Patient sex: M
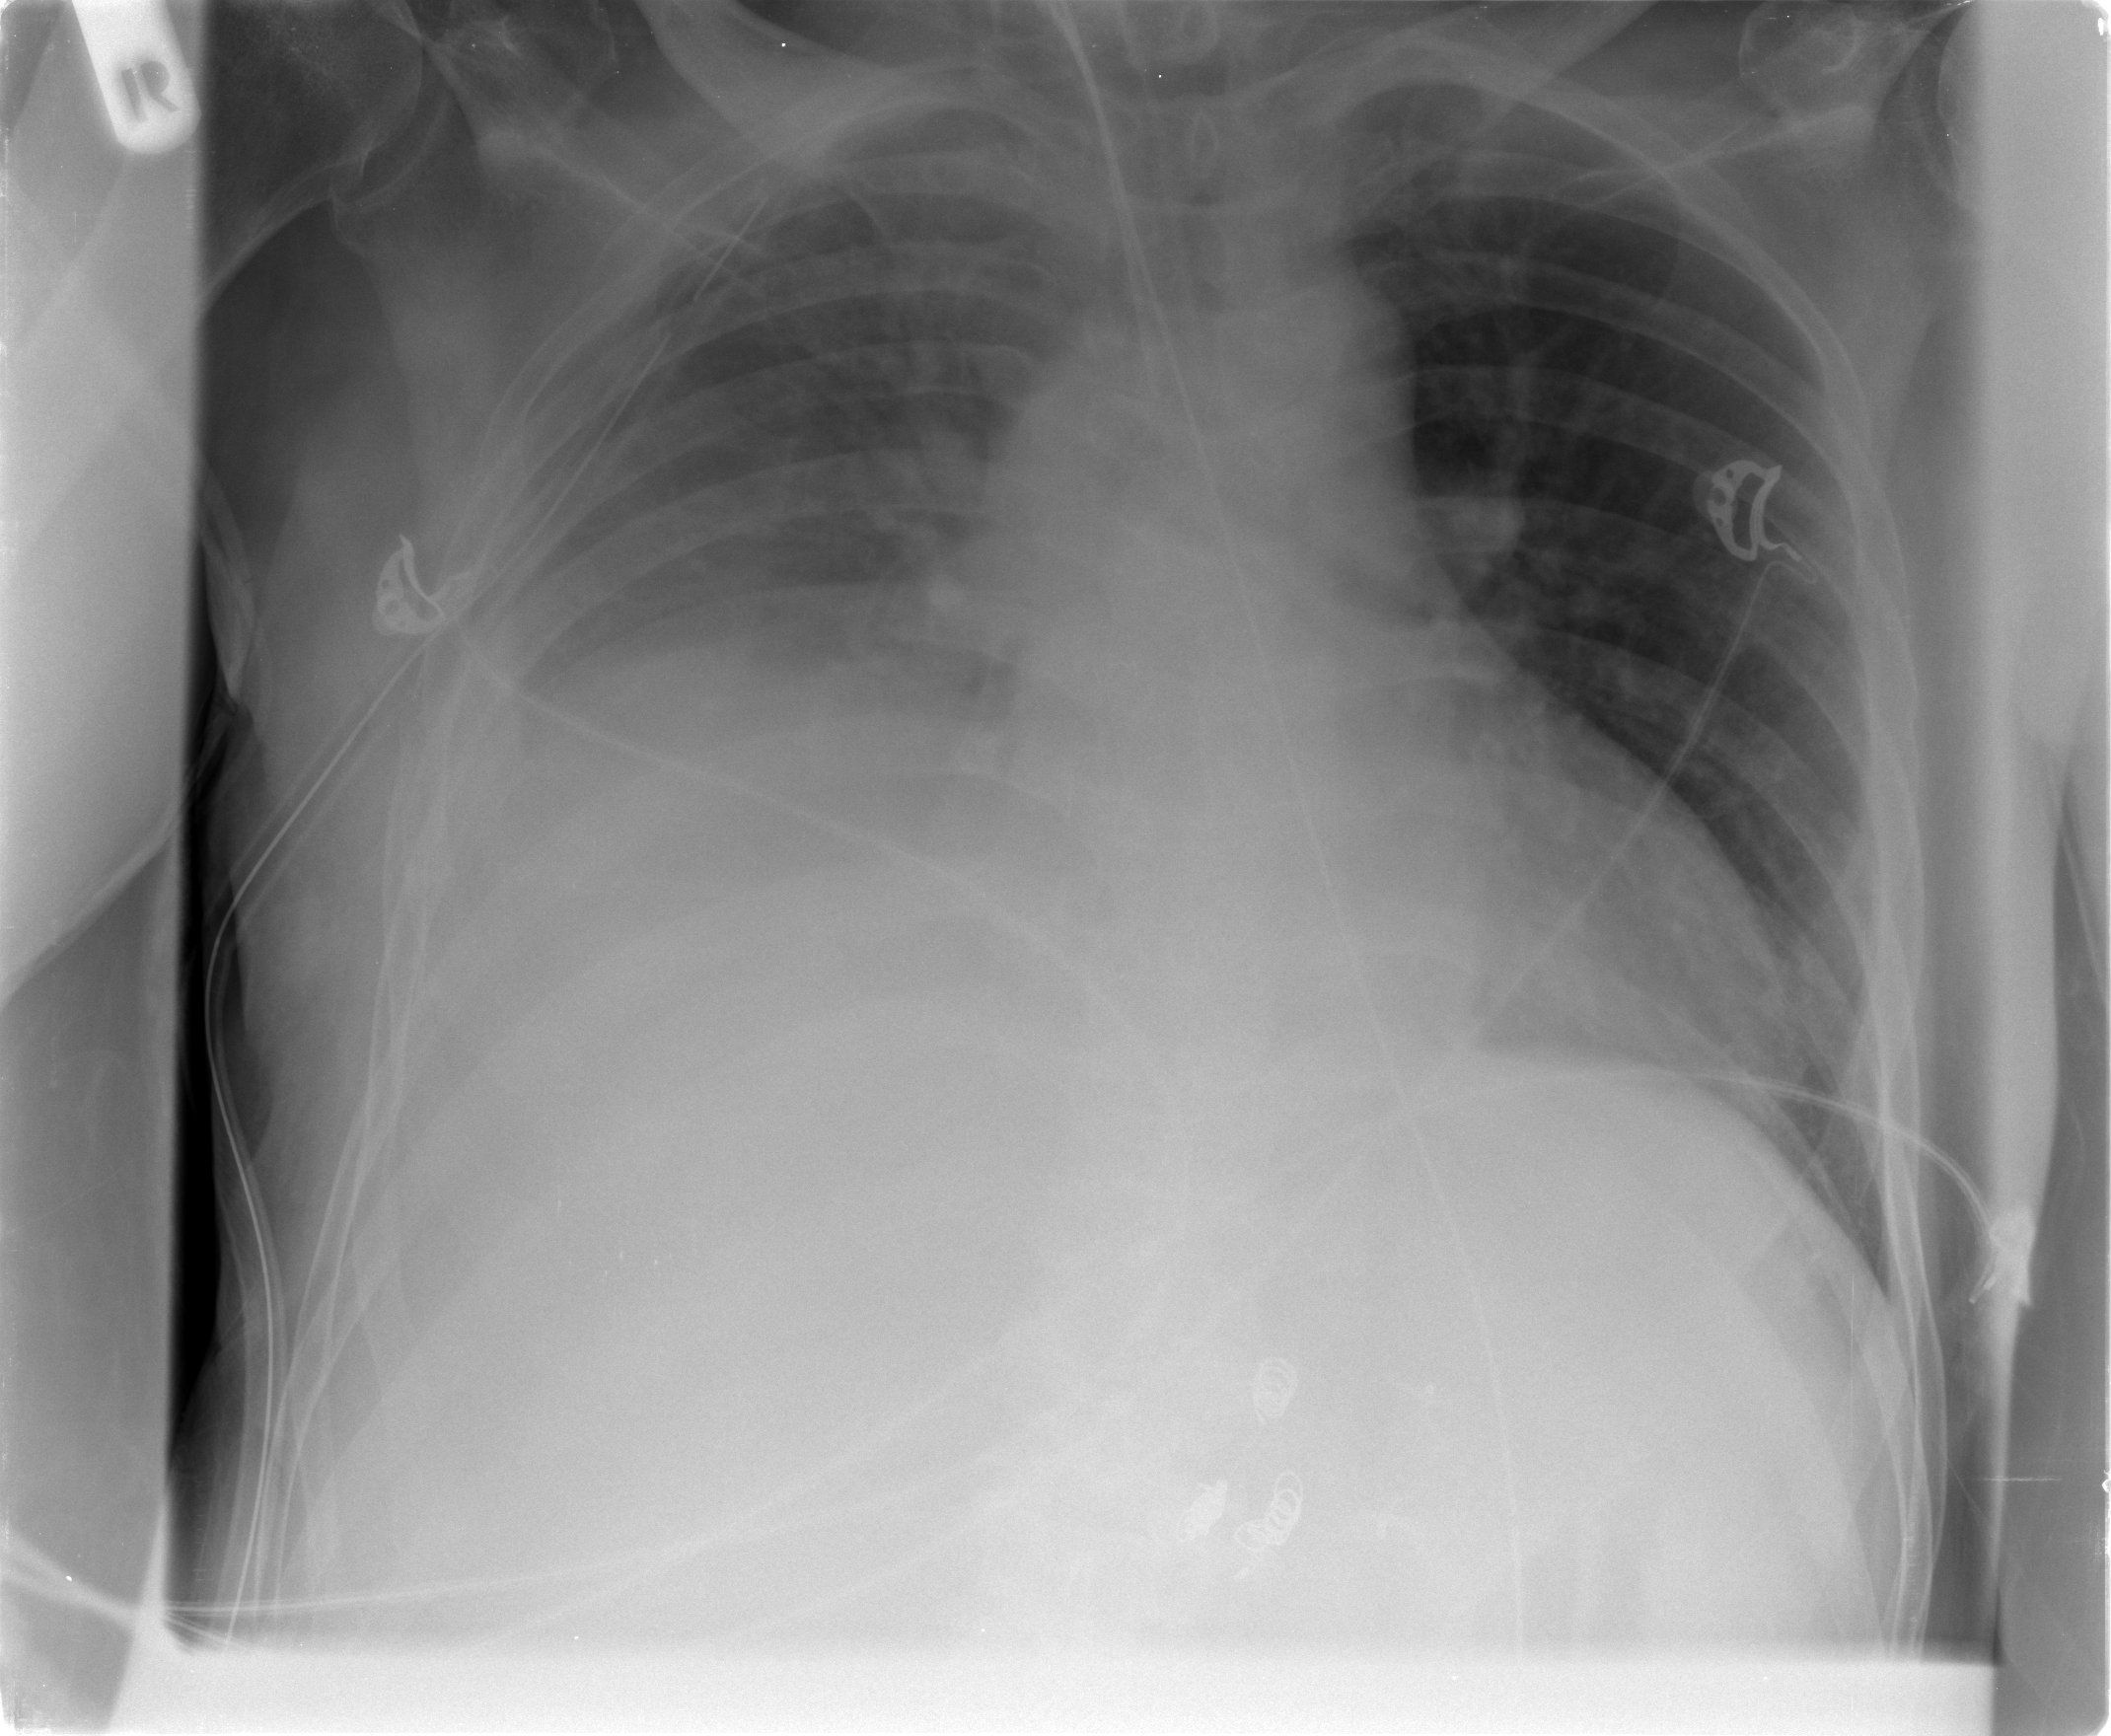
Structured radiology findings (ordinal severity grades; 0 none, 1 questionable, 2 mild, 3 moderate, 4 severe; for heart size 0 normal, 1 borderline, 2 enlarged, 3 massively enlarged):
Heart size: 1
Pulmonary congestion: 2
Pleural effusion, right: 3
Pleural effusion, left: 0
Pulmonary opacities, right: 1
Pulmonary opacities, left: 0
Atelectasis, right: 2
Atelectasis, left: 0